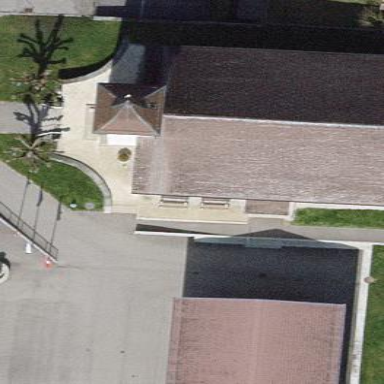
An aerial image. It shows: Church which is place of worship.